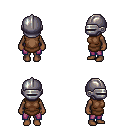
a pixel art fantasy rpg character, female body template, human, dark skin, brown tunic, magenta pants, gray short mohawk hairstyle, metal helm, four views (front, back, left, right), 2x2 character sprite sheet, small pixel art, hard edges, no anti-aliasing